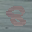
Label: 8